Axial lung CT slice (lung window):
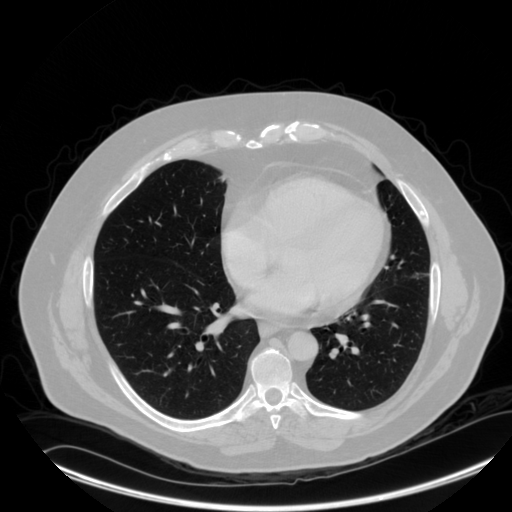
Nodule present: no